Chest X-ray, AP view. Patient: 9 years old, sex M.
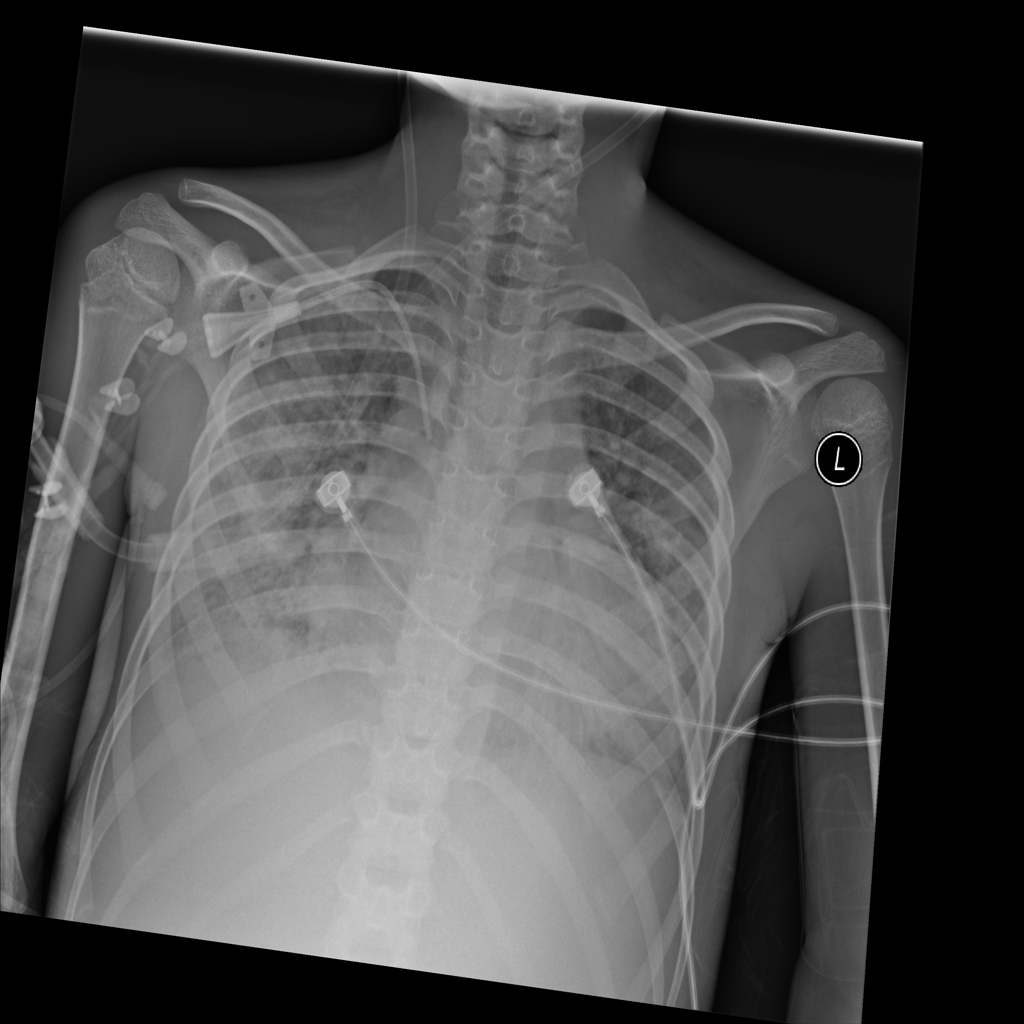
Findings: Edema